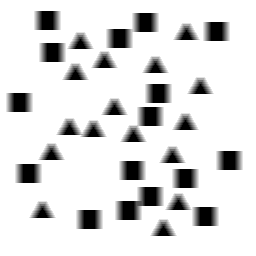
Squares: 16
Triangles: 16
Stars: 0
Total shapes: 32